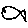
Label: fish